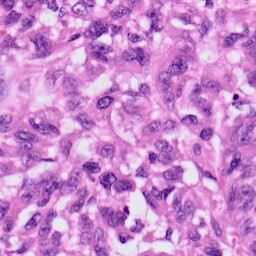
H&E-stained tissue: Skin